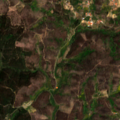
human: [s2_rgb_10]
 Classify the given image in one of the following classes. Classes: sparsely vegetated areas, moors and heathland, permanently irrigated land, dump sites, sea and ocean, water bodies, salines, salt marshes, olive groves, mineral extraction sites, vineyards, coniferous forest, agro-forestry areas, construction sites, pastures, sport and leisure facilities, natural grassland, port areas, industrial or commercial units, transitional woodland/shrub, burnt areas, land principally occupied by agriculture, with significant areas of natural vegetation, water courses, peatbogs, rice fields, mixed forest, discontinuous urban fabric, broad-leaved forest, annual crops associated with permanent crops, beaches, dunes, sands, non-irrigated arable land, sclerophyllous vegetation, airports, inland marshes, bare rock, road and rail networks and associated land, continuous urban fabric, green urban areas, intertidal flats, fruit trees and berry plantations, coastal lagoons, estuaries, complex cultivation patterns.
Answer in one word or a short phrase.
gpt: complex cultivation patterns, broad-leaved forest, mixed forest, transitional woodland/shrub